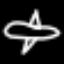
Label: airplane